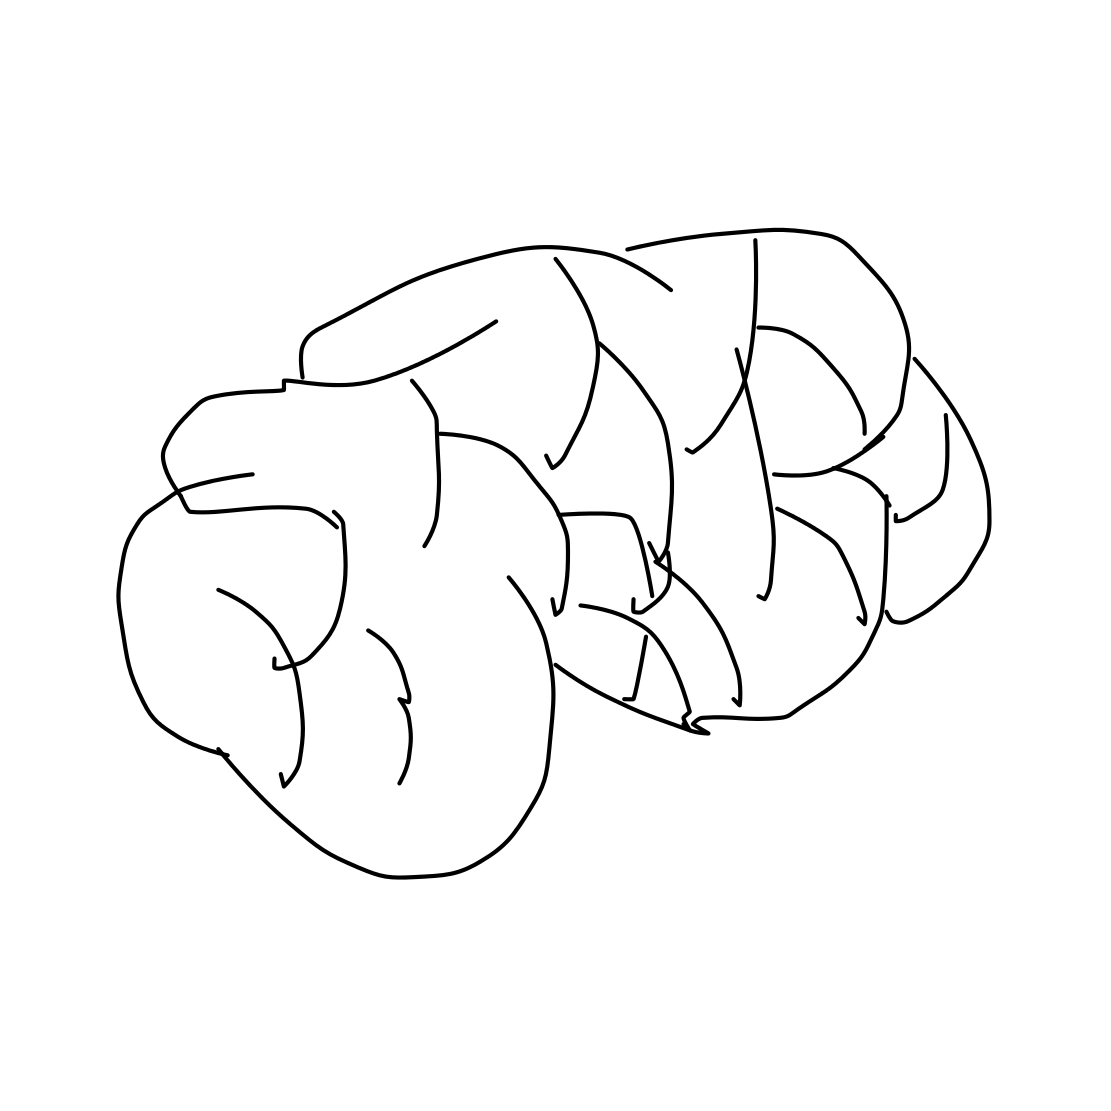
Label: brain